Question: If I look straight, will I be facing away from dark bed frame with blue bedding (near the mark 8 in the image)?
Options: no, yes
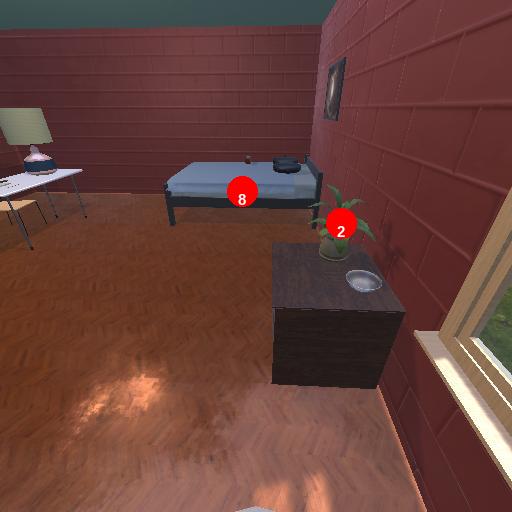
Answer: no